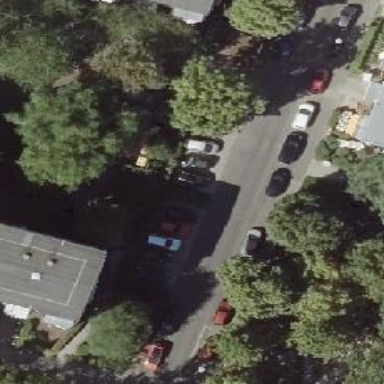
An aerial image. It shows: Residential road with asphalt surface. There is parallel parking lane on the left and half on kerb parking on the right.